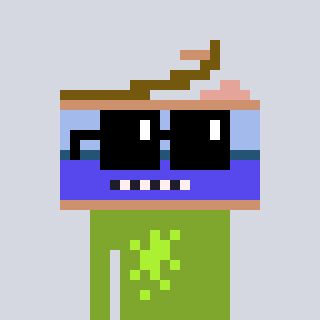
a pixel art character with square black sunglasses, a canned ham-shaped head and a slimegreen-colored body on a cool background